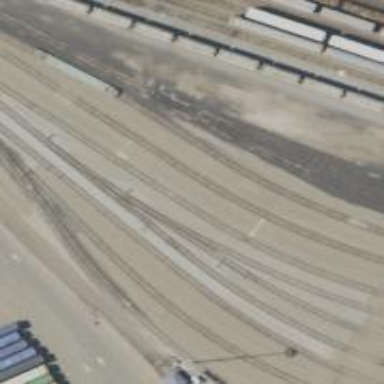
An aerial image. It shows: Railway yard used for servicing trains.